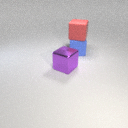
large purple metal cube in front of large blue rubber cube